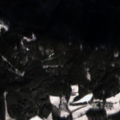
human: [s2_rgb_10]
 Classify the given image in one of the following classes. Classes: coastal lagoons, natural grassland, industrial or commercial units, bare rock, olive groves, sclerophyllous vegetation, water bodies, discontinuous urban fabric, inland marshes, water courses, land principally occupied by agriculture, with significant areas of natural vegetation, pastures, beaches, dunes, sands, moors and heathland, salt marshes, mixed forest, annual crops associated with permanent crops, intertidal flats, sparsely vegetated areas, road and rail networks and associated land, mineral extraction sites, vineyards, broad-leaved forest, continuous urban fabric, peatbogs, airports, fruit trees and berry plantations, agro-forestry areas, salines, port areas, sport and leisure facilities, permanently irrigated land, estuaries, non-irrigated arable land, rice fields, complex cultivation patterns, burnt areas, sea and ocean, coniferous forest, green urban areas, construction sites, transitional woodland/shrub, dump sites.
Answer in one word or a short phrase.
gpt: pastures, coniferous forest, mixed forest